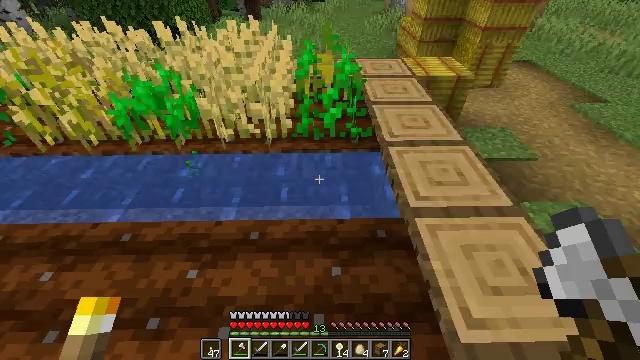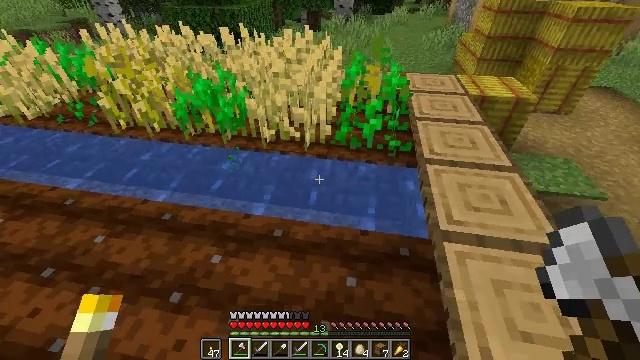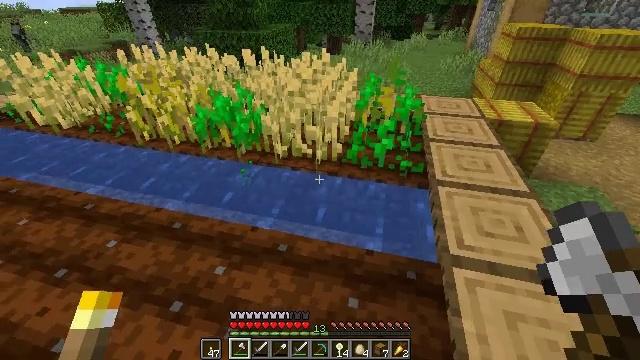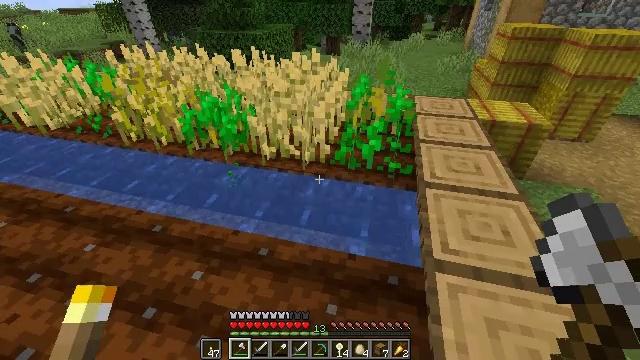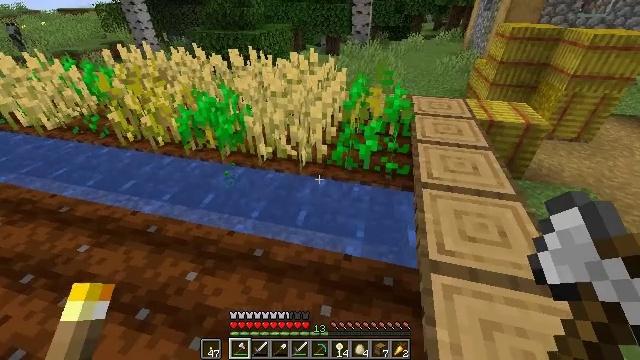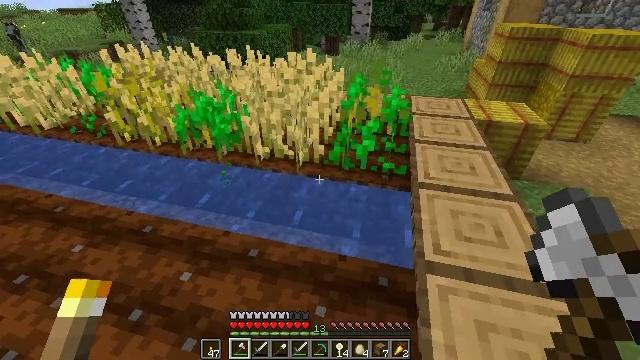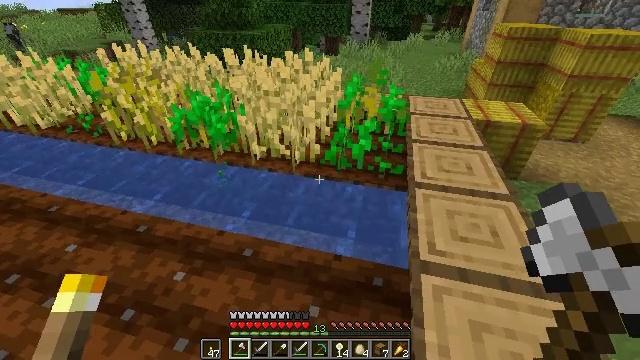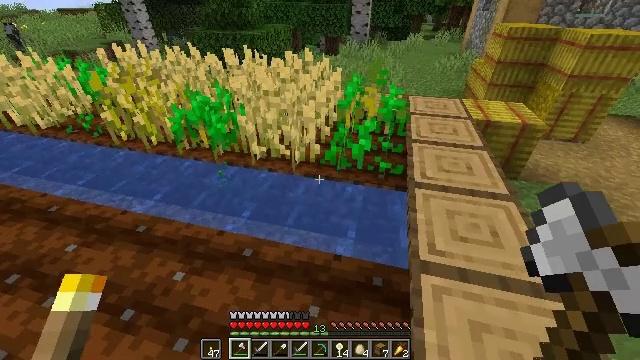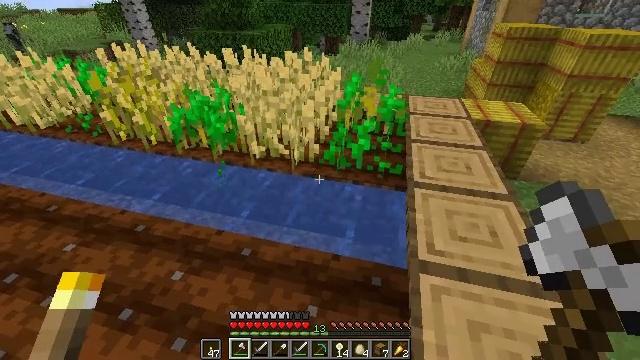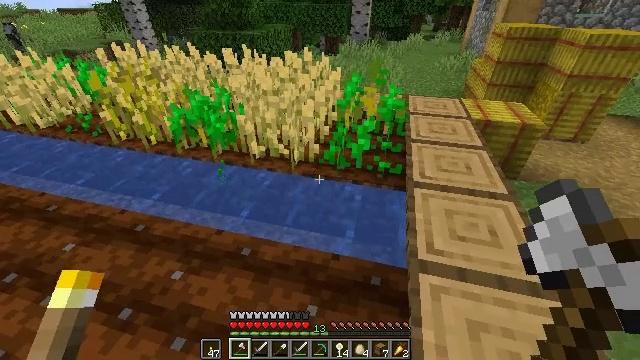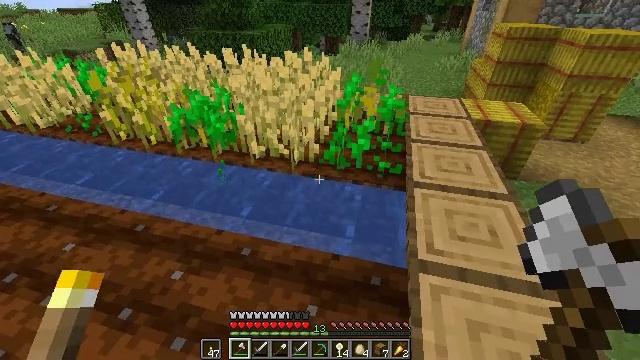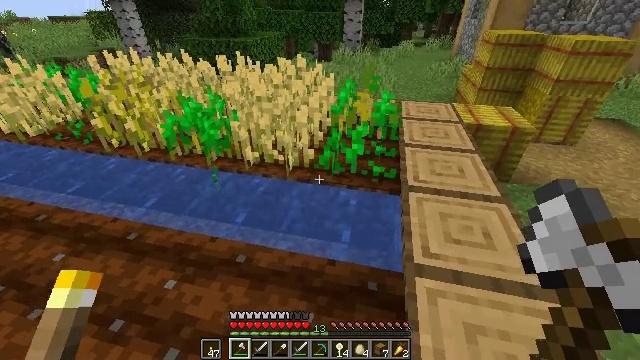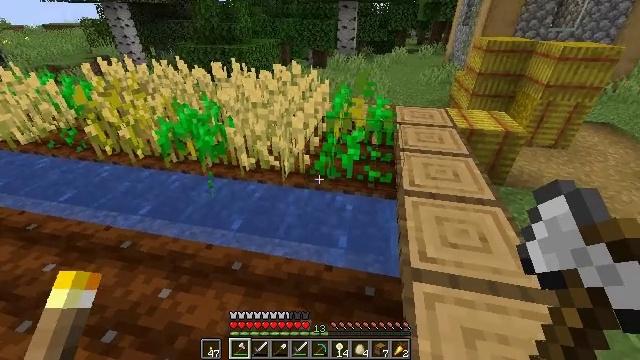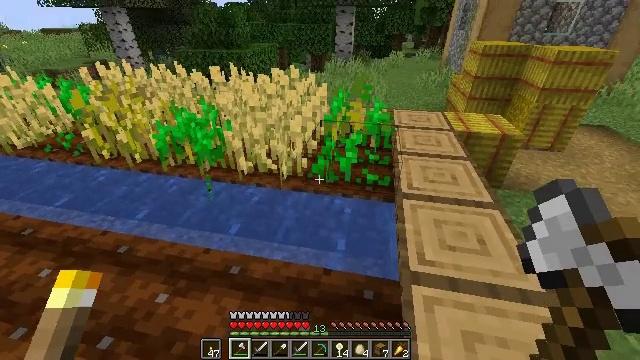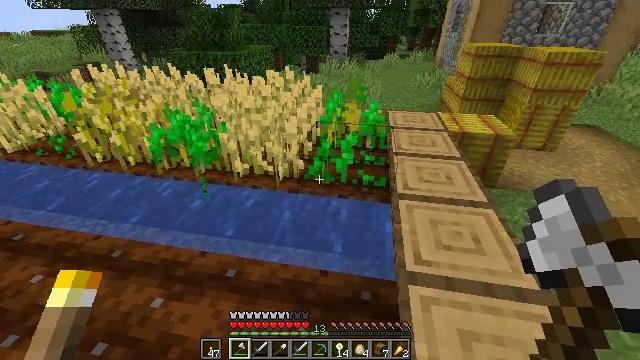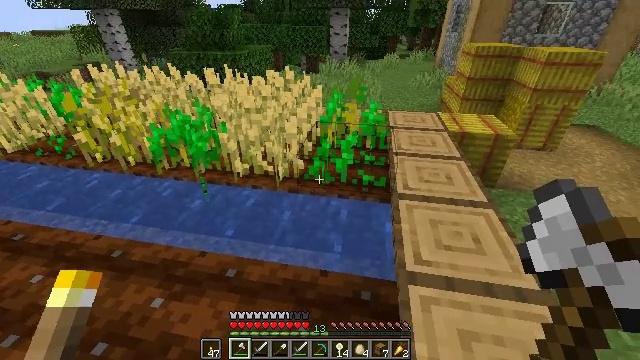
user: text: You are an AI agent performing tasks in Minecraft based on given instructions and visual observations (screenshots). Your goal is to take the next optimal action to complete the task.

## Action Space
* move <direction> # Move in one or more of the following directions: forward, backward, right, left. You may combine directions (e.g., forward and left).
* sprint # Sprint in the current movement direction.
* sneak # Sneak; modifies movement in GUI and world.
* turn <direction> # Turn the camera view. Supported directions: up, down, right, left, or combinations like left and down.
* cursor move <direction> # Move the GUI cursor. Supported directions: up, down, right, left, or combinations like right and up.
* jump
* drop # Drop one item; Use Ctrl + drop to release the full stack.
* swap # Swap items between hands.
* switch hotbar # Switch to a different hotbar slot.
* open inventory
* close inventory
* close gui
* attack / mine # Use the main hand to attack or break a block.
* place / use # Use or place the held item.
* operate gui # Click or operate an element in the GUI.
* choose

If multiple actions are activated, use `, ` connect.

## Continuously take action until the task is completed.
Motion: motion action
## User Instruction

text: Harvest wheat from the field.
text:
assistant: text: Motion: no_op
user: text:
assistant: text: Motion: move forward and move right, turn left and up
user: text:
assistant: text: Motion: no_op
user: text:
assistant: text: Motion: no_op
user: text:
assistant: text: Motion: no_op
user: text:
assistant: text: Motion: no_op
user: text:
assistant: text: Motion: no_op
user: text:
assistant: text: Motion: no_op
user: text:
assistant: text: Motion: no_op
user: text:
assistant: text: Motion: no_op
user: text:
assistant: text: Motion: turn right and up
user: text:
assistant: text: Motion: turn right and up
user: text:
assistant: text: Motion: no_op
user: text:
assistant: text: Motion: turn right
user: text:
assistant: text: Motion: no_op
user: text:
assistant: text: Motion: no_op
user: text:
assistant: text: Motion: move forward and move right
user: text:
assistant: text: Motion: move forward and move right, turn left and down
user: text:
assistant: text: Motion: move forward and move right
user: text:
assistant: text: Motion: move forward and move right
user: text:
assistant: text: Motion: move right
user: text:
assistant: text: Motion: no_op
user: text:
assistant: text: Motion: no_op
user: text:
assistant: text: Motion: turn left
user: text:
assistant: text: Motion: turn left
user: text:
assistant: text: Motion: attack / mine
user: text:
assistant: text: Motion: turn left, attack / mine
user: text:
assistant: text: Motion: turn left, attack / mine
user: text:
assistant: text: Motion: turn left
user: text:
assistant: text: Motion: move forward and move right, turn left and up